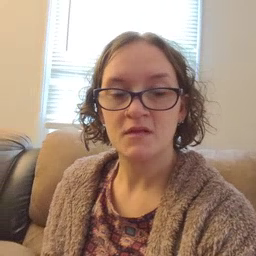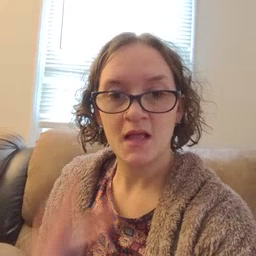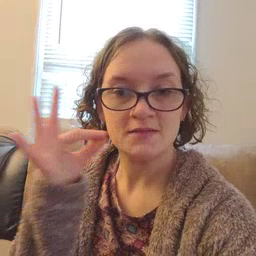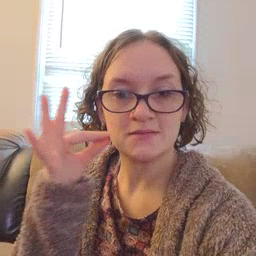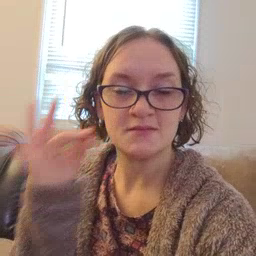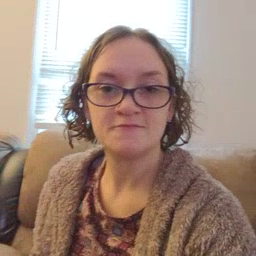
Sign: cat